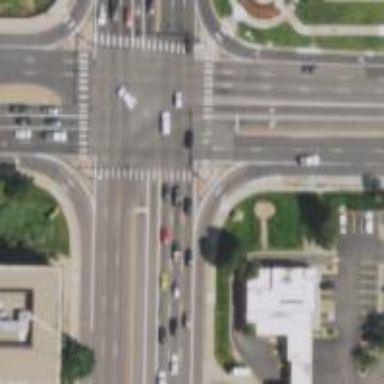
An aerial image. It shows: Uncontrolled zebra crossing.